Question: Currently I'm using the default flutter dialog
'''
Scaffold(
appBar: AppBar(
backgroundColor: Color(0xFFB50208),
title: const Text('Progressbar'),
),
body: Center(
child: CircularProgressIndicator(),
)
)
'''
But below is the image what I need to implement

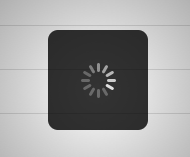
Answer: You should use <URL>.
First import Cupertino Widgets :
'''
import 'package:flutter/cupertino.dart';
'''
Then you can use this :
'''
showDialog(
context: context,
builder: (context) => Center(
child: Container(
width: 60.0,
height: 60.0,
decoration: BoxDecoration(
color: Colors.white,
borderRadius: BorderRadius.circular(4.0),
),
child: Padding(
padding: const EdgeInsets.all(12.0),
child: CupertinoActivityIndicator(),
),
),
),
);
);
'''
To dismiss, use 'Navigator.pop(context);'.